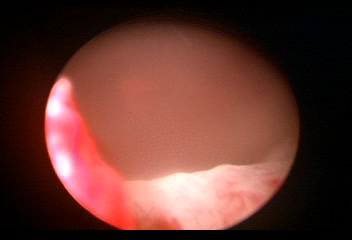
Modality: WLC
Class: Normal mucosa
Bladder cancer association: No